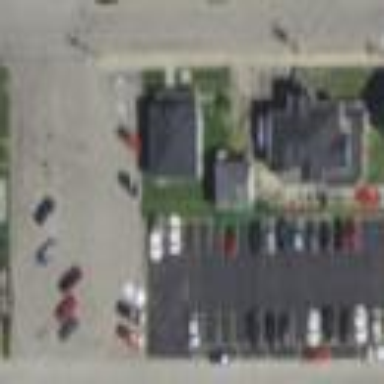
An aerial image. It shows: Parking area.